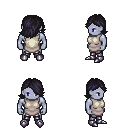
a pixel art fantasy rpg character, male body template, dark elf, purple skin, white tunic, metal pants, raven swoop hairstyle, metal boots, four views (front, back, left, right), 2x2 character sprite sheet, small pixel art, hard edges, no anti-aliasing